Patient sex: M
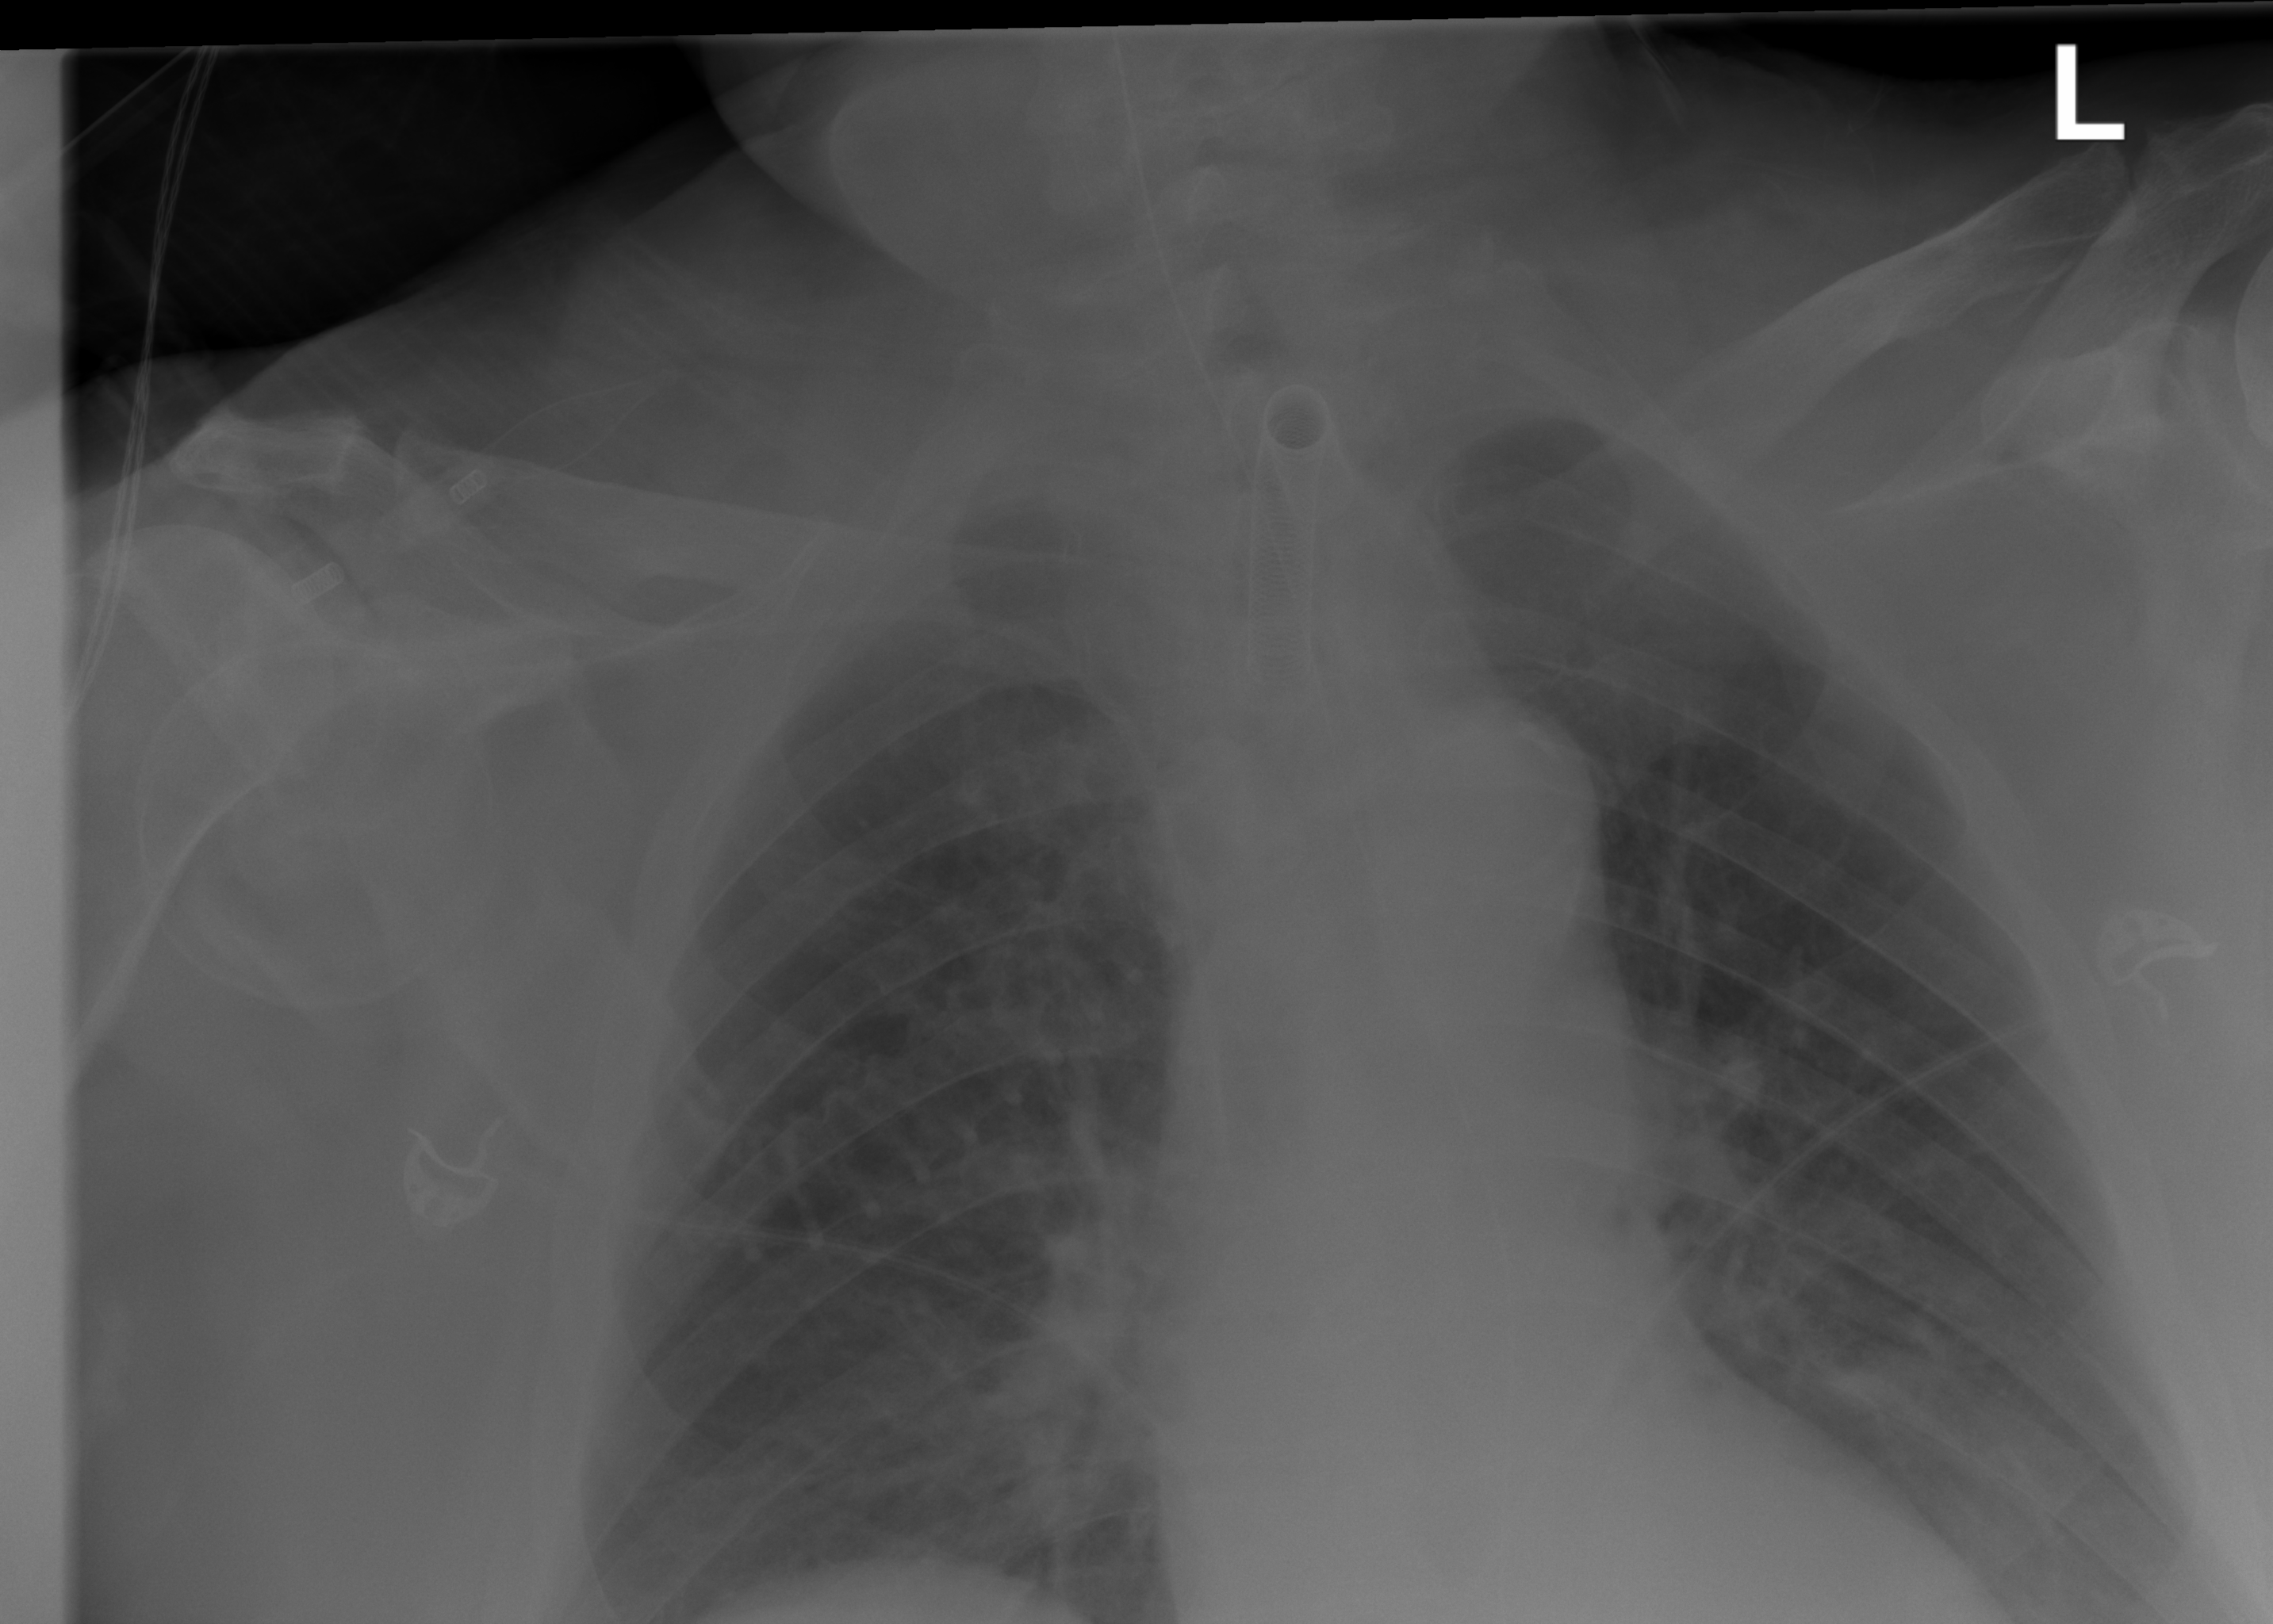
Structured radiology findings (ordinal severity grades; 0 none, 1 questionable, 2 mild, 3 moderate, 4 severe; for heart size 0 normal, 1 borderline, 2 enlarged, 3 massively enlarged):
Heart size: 0
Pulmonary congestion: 2
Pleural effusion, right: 0
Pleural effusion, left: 2
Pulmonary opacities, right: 0
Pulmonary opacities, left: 0
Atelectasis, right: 0
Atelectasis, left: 2